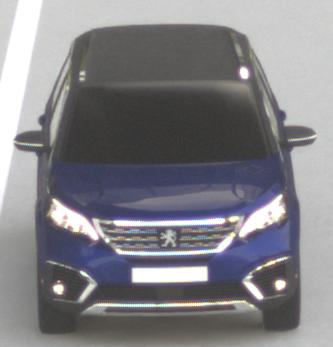
Make: Peugeot
Model: 5008 1.2 PureTech 130 Active
Detailed model: 5008 (II) (03/17 - 09/20)
Model produced from: 2017/03
Model produced until: 2018/07
Doors: 5
Color: blue
Road condition: dry road
Daytime: sunrise or sunset
Contrast: medium contrast